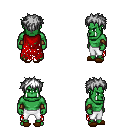
a pixel art fantasy rpg character, male body template, orc, green skin, red tattered cape, white pants, white bedhead hairstyle, cloth bracers, brown slippers, four views (front, back, left, right), 2x2 character sprite sheet, small pixel art, hard edges, no anti-aliasing